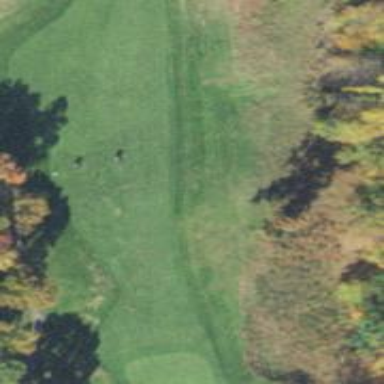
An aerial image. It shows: Grassy area designated as golf fairway.